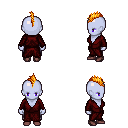
a pixel art fantasy rpg character, female body template, dark elf, purple skin, red robe, metal pants, light blonde mohawk hairstyle, maroon shoes, four views (front, back, left, right), 2x2 character sprite sheet, small pixel art, hard edges, no anti-aliasing